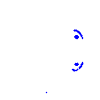
Particle: kaon